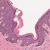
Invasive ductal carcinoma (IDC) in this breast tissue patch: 0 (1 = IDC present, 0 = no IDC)